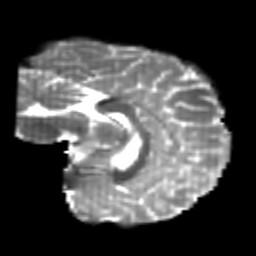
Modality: T2w
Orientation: sagittal
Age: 21
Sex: female
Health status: healthy
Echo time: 0.074 s